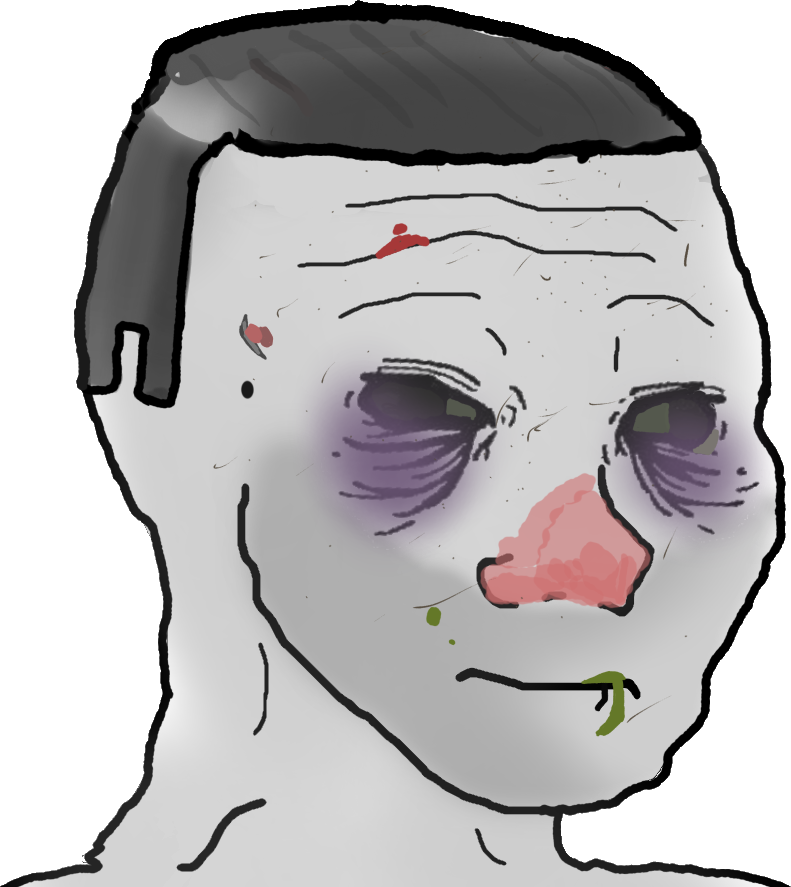
Label: 5_Doomer